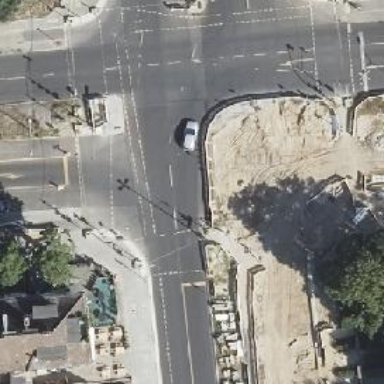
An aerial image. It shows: Road crossing with traffic signals.